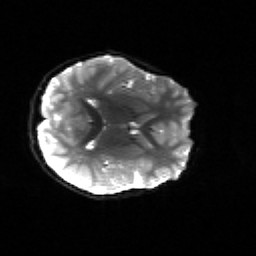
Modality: sbref
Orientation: axial
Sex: male
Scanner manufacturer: siemens
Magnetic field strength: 3 T
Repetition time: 5 s
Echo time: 0.071 s